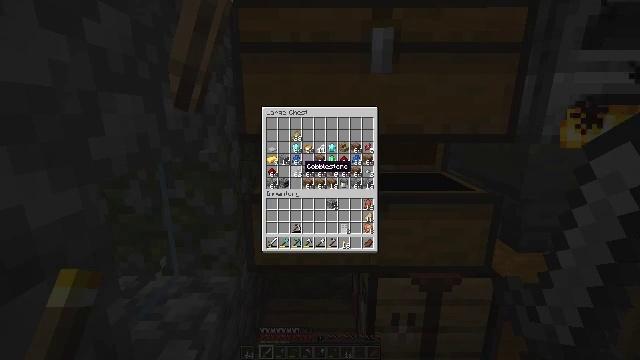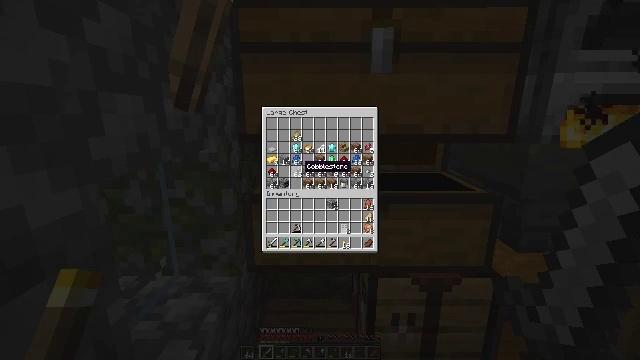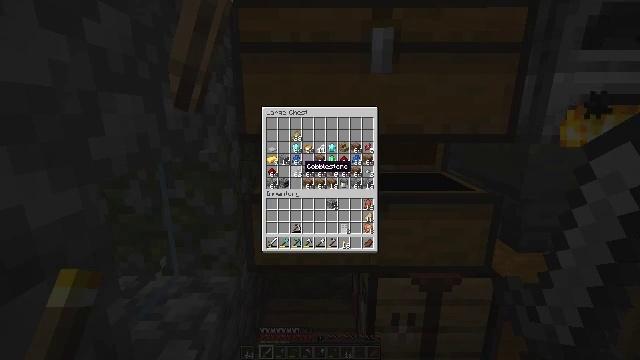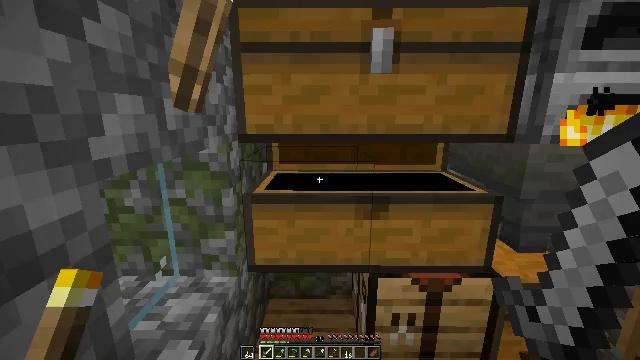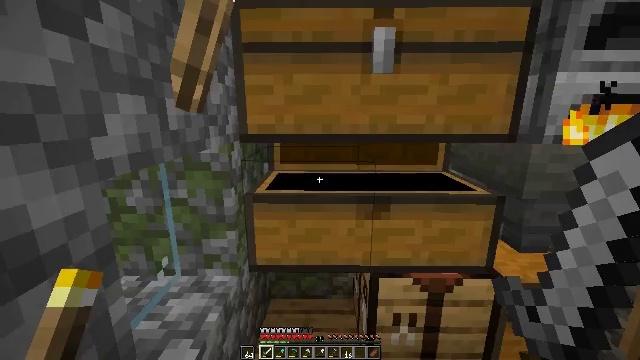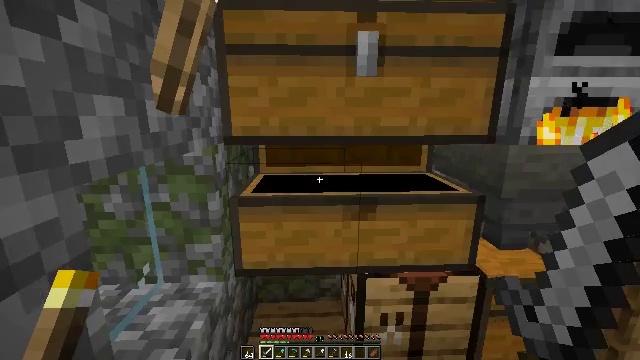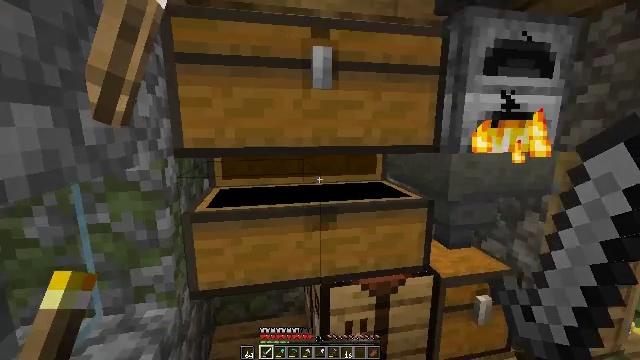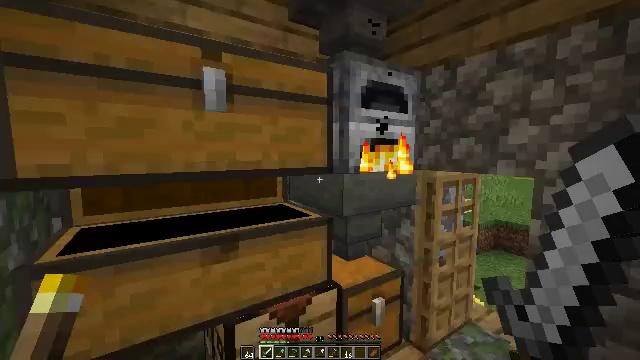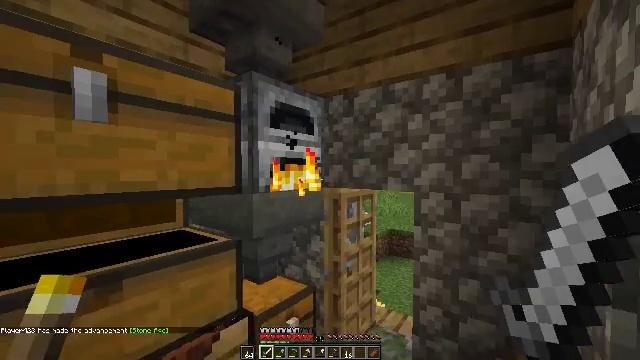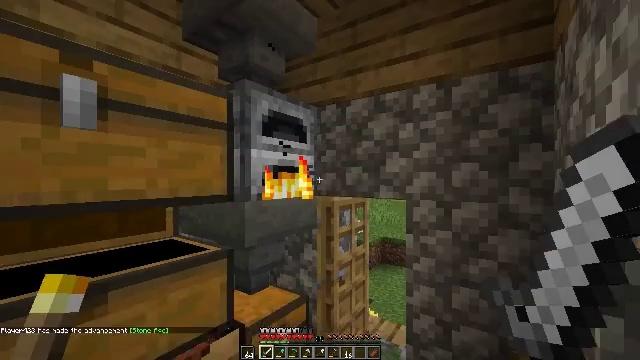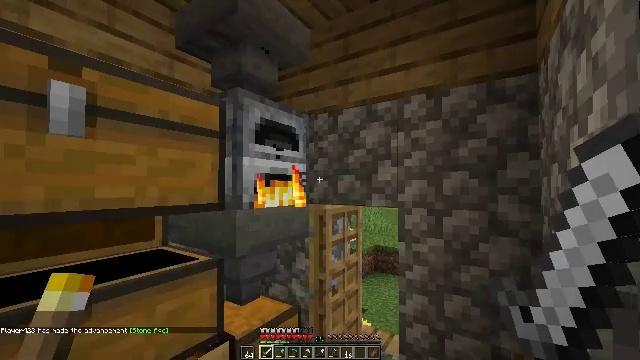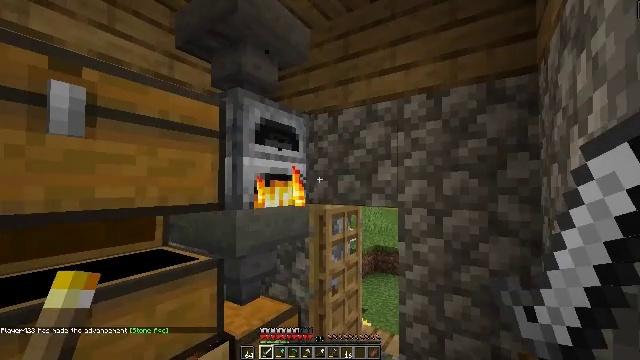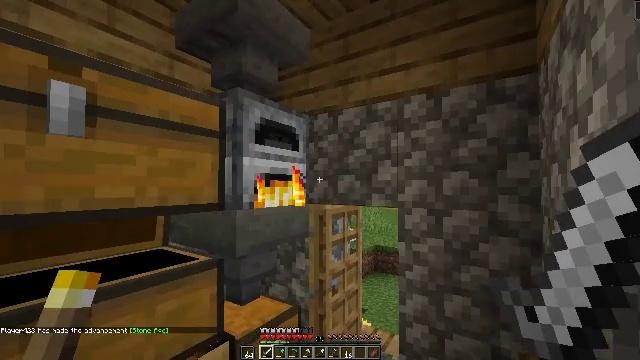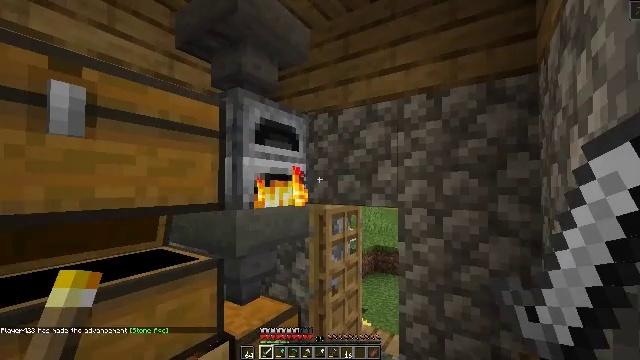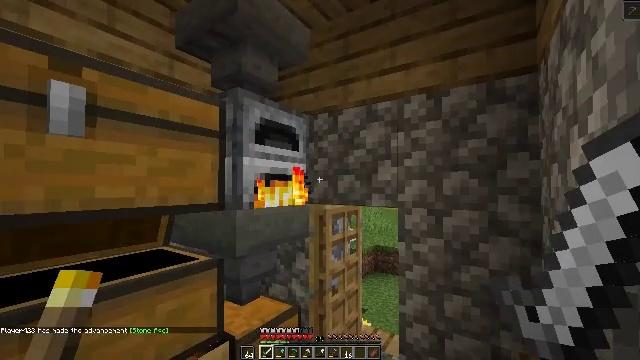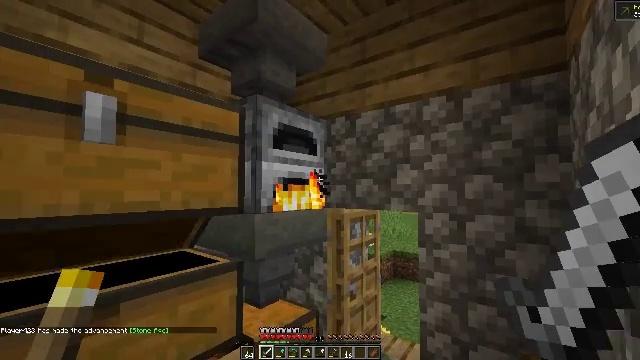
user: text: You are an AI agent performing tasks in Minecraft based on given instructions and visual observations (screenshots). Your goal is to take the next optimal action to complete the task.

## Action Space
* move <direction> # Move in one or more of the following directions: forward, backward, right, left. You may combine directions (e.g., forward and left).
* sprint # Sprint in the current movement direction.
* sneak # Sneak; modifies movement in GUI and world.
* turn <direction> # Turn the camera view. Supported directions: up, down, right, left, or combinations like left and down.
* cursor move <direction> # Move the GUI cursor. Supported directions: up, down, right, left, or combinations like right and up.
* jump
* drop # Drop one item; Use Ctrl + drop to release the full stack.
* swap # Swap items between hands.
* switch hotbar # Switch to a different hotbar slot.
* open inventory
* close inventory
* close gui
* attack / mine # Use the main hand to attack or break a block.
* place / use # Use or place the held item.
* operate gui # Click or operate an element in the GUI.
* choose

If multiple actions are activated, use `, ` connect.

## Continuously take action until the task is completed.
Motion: motion action
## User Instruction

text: In the crafting grid, make a stone button from stone.
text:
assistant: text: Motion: no_op
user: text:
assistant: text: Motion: no_op
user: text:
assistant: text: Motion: no_op
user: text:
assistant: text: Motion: no_op
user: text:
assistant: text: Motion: turn right
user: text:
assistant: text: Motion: turn right and up
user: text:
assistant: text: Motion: turn right and up
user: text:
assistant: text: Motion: turn right and up
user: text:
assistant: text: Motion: turn right and up
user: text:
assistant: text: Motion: turn right and up
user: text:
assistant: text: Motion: no_op
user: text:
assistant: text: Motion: no_op
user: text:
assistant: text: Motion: no_op
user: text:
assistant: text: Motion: no_op
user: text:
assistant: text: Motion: turn left
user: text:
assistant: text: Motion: turn left and up
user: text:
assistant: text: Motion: turn left
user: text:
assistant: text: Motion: use / place
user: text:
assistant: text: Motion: use / place
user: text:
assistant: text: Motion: use / place
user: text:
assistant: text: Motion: no_op
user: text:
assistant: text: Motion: turn right
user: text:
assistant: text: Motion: no_op
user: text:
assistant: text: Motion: no_op
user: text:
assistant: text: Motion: no_op
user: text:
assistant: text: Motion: no_op
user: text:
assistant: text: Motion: no_op
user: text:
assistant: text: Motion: no_op
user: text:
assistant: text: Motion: no_op
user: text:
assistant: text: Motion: no_op